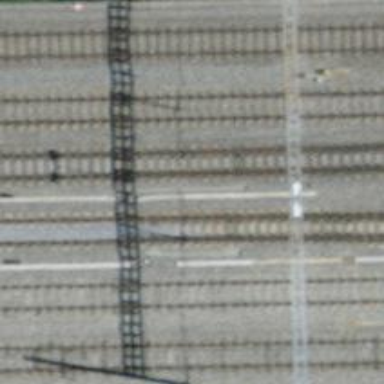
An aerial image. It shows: Railway switch.